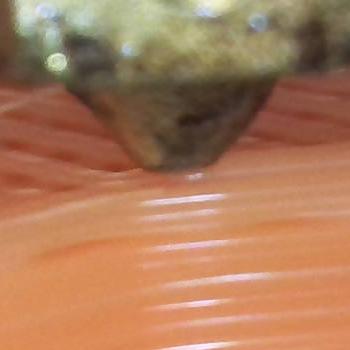
Flow rate: 127%